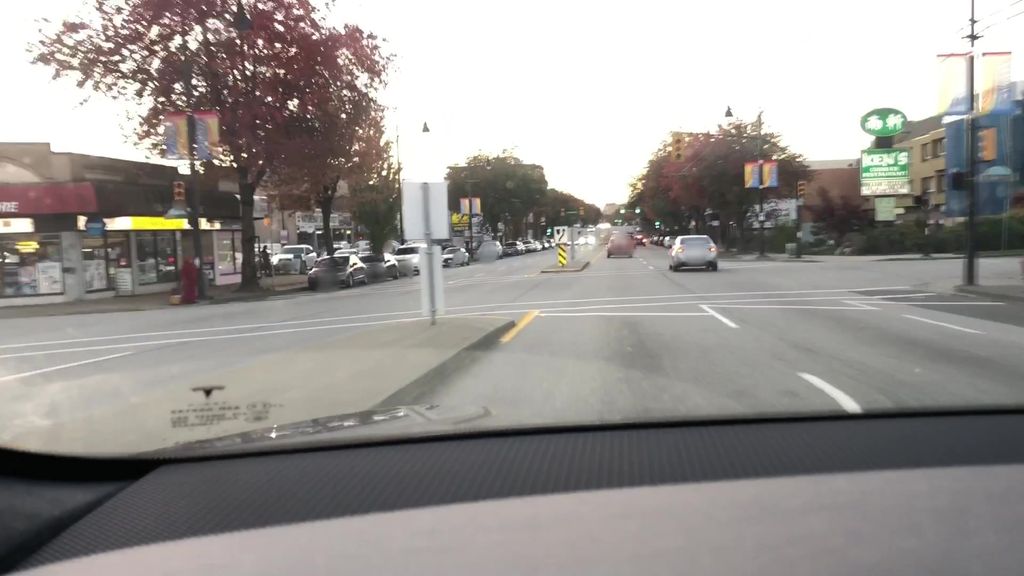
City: vancouver